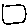
Label: square